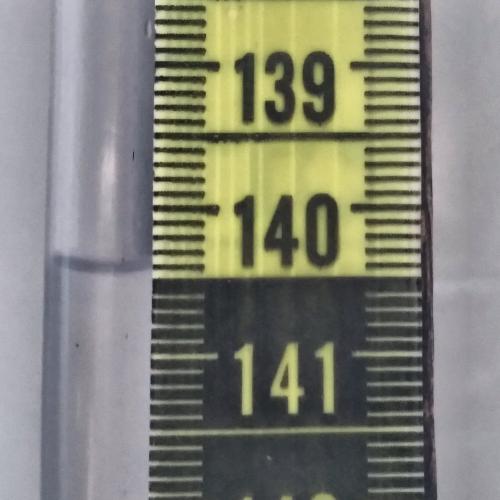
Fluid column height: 140.4 cm